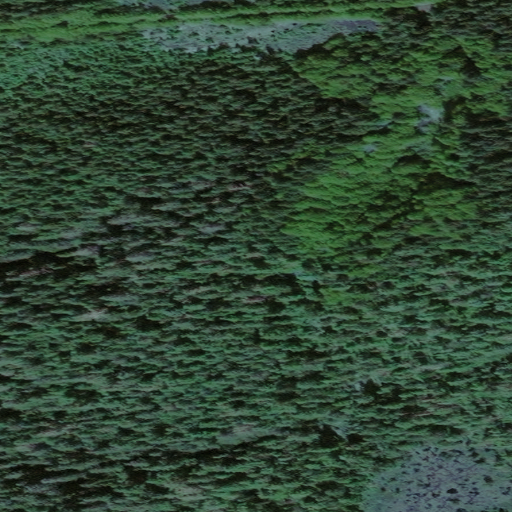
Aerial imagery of island in Alaska named Kruzof Island containing only unknown